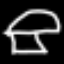
Label: mushroom